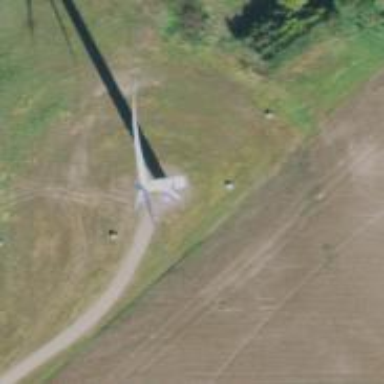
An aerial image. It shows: Wind generator in the form of horizontal axis wind turbine.